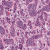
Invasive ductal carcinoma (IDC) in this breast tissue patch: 1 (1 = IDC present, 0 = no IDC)